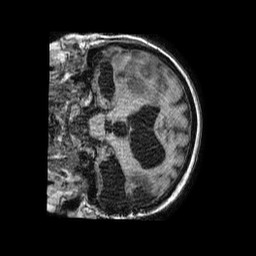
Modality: T1w
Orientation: coronal
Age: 77
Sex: female
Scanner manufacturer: philips
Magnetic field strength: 1.5 T
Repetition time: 0.007598 s
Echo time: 0.003462 s